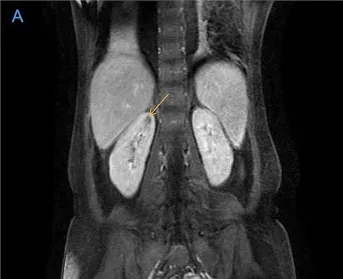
(A) T2-weighted MRI showing a tumor with a high signal intensity (indicated by the yellow arrow) in the right superior pole of the renal vein.
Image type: radiology (mri)